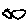
Label: cloud